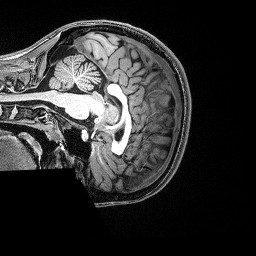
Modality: T1w
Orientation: sagittal
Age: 19
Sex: female
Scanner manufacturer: siemens
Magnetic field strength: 3 T
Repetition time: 2.53 s
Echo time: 0.0035 s